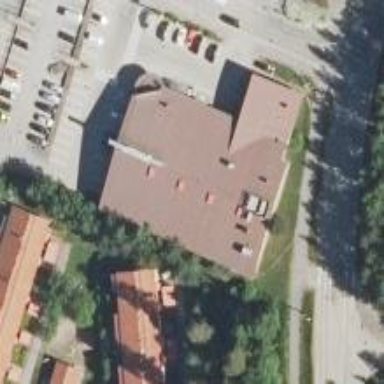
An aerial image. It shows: Store building that is supermarket.